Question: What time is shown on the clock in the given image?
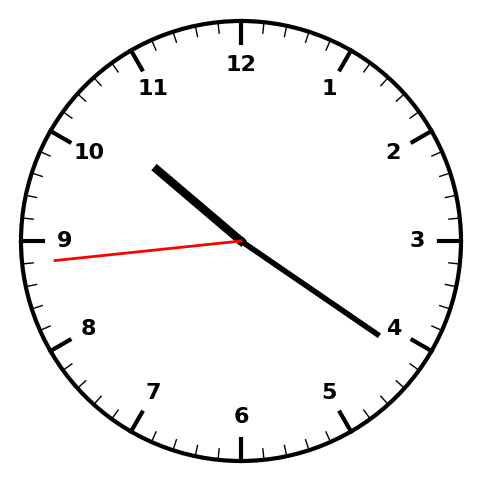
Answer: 10:20:44